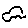
Label: car